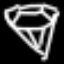
Label: diamond